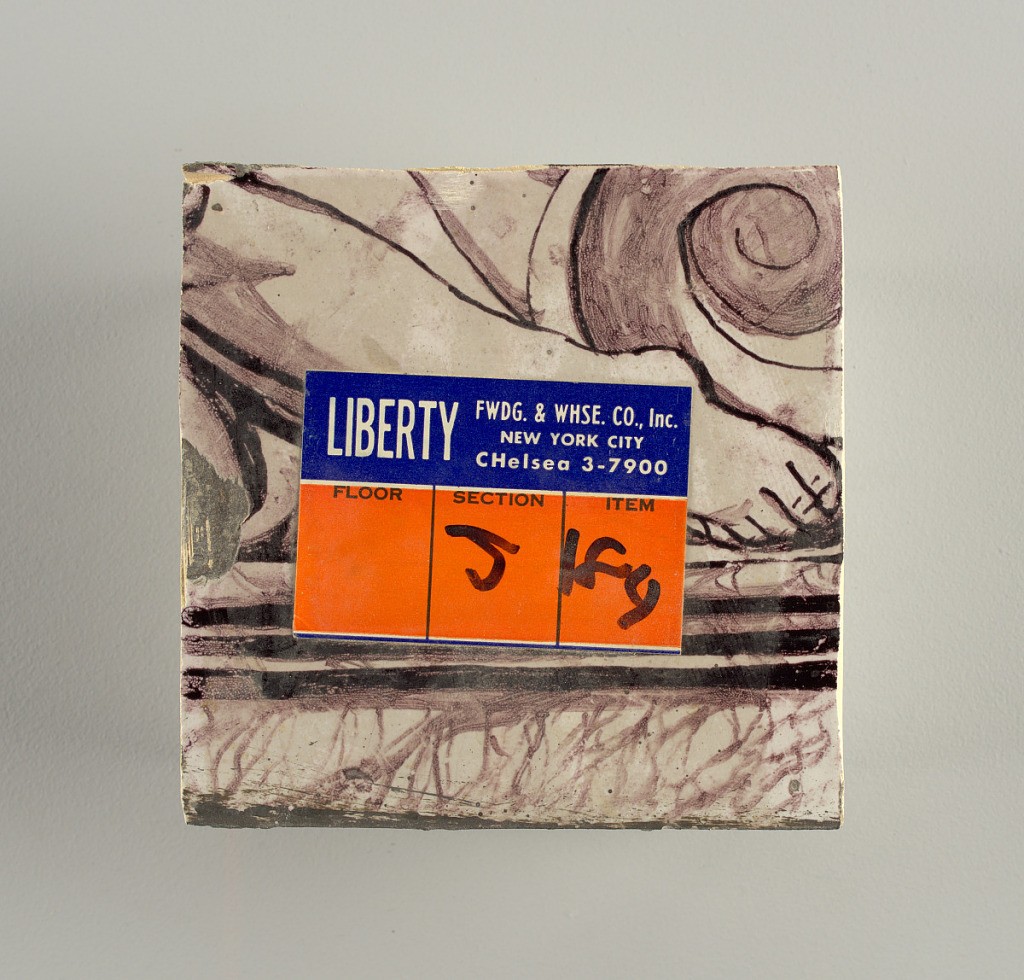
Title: Wall facing
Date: ca. 1725
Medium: tin-glazed earthenware, underglaze
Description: Two vertical rectangles, twenty-three tiles high.  A) Nine tiles wide at top; seven tiles wide at bottom.  B) Ten and one-half tiles wide.

Arabesque design of foliage.  A) with centered figure of Justice under a canopy.  B) with centered urn.